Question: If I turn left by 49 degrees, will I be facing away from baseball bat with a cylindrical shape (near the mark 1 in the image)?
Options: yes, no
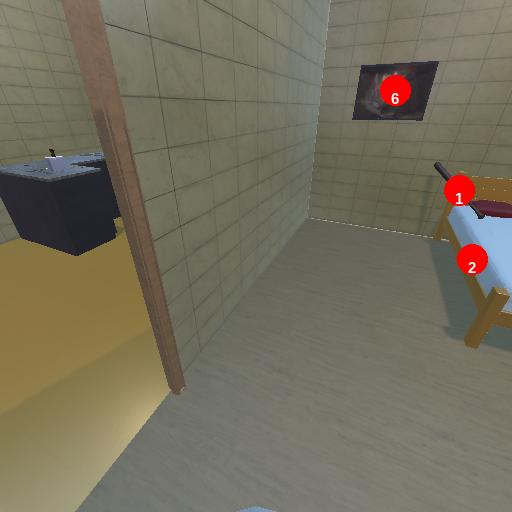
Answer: yes